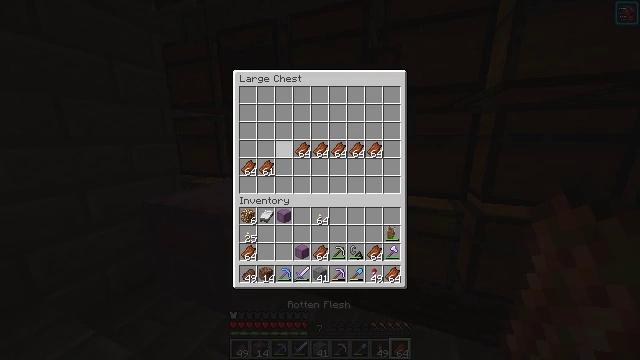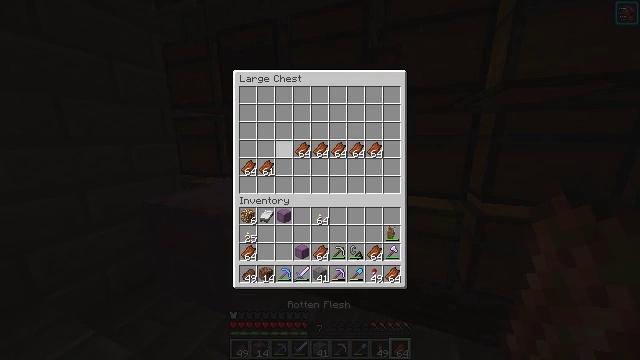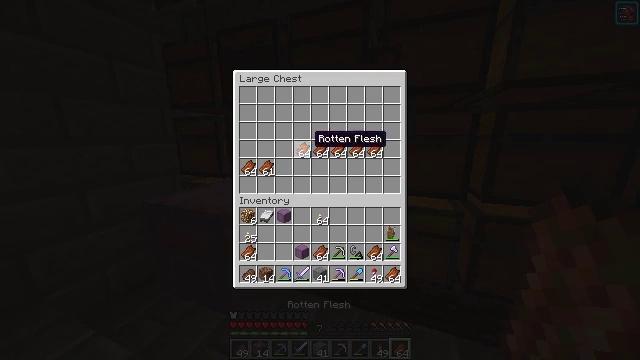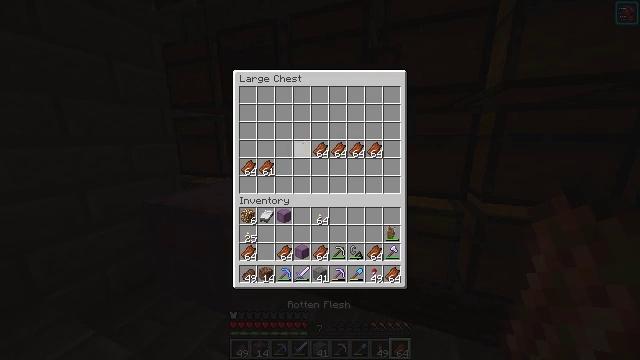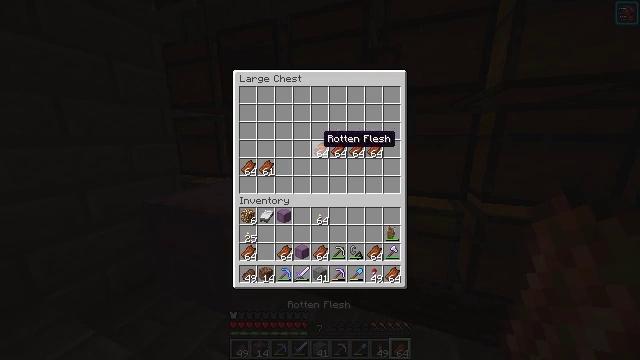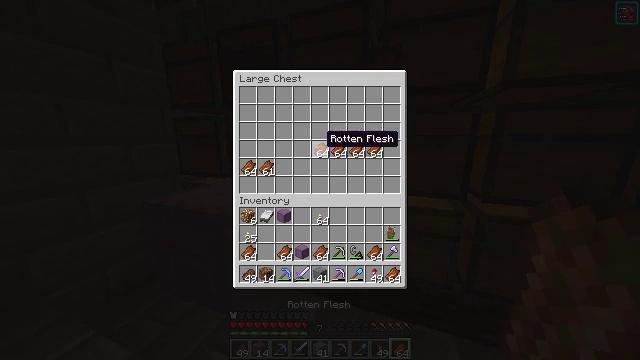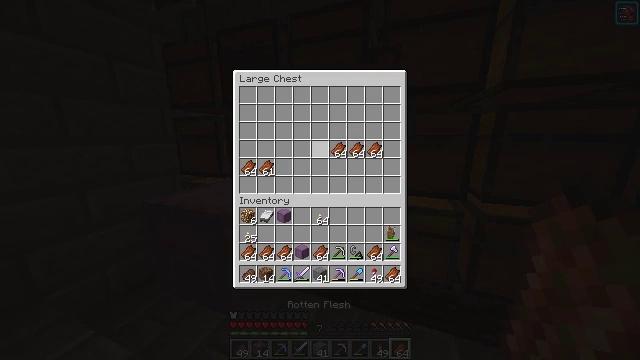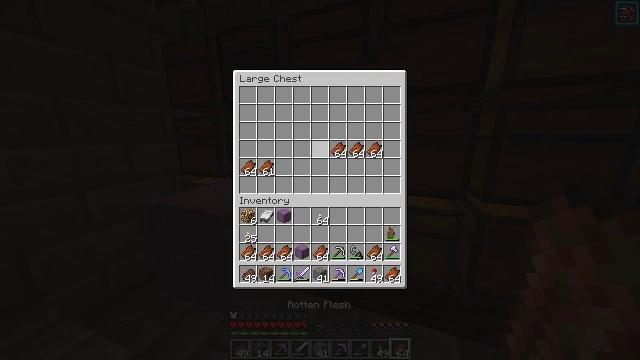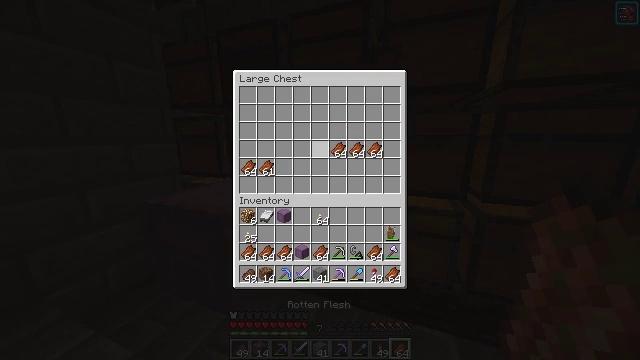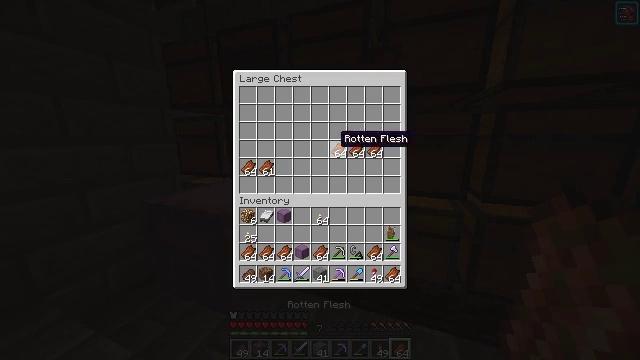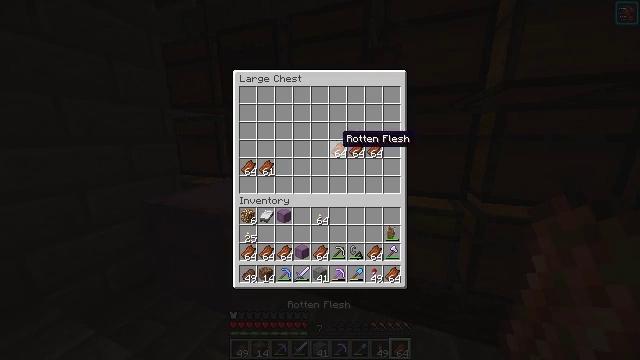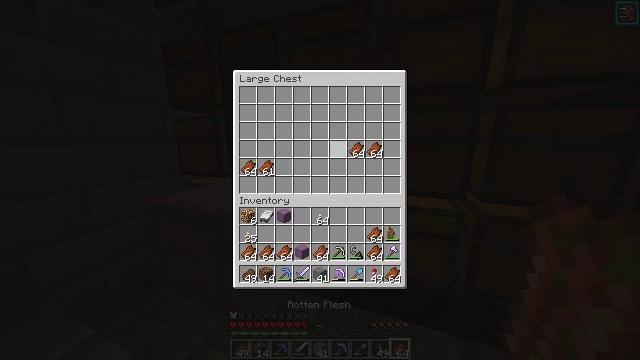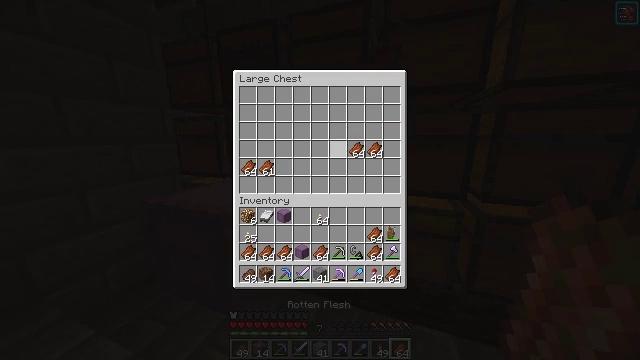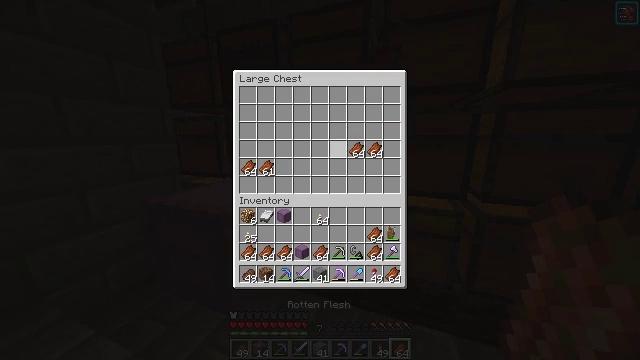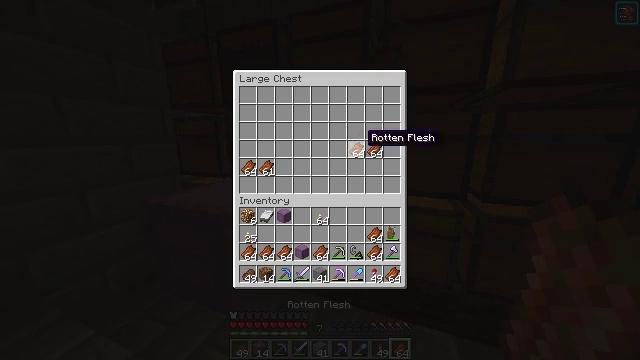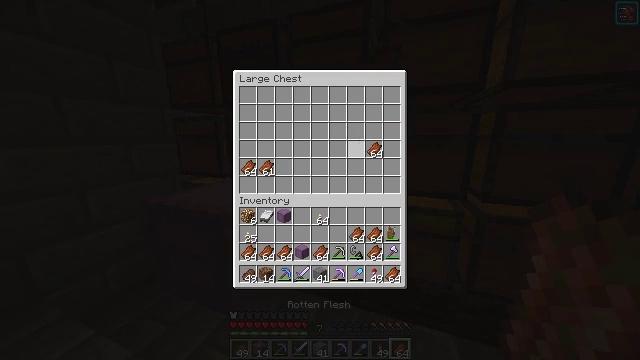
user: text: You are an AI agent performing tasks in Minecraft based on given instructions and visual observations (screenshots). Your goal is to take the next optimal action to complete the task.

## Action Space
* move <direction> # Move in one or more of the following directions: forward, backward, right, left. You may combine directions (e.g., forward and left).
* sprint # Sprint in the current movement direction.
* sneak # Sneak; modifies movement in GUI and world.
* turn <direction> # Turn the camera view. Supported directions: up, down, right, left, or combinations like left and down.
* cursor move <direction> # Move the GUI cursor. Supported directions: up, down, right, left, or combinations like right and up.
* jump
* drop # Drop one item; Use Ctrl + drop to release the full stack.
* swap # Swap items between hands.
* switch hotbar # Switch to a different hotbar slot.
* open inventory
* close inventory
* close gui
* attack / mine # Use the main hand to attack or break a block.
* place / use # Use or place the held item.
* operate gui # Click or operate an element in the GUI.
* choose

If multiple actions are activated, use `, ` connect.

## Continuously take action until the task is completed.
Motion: motion action
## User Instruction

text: Mine the shulker box.
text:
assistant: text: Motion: sneak, choose
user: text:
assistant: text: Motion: sneak, cursor move right
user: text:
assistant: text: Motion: sneak, choose
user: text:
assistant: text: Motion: sneak, cursor move right, choose
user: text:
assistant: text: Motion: sneak
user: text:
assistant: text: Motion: sneak, choose
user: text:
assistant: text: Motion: sneak, choose
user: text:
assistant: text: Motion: sneak, choose
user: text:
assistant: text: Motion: sneak, cursor move right
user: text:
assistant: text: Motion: sneak
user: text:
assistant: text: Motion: sneak, choose
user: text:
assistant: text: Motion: sneak, choose
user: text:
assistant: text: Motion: sneak, cursor move right
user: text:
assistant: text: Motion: sneak, cursor move right
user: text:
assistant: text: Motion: sneak, choose
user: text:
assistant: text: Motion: sneak, choose
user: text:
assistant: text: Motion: sneak, cursor move right
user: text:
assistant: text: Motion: sneak, choose
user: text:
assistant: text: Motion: sneak, choose
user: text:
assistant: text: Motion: sneak, choose
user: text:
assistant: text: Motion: sneak, cursor move left
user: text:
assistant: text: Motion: sneak, cursor move left and down
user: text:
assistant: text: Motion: sneak, cursor move left
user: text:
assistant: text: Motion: sneak
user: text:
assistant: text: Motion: sneak, choose
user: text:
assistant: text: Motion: sneak, choose
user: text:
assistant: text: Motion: sneak, cursor move left
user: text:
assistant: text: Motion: sneak, choose
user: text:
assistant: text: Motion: sneak, choose
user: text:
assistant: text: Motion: sneak, choose